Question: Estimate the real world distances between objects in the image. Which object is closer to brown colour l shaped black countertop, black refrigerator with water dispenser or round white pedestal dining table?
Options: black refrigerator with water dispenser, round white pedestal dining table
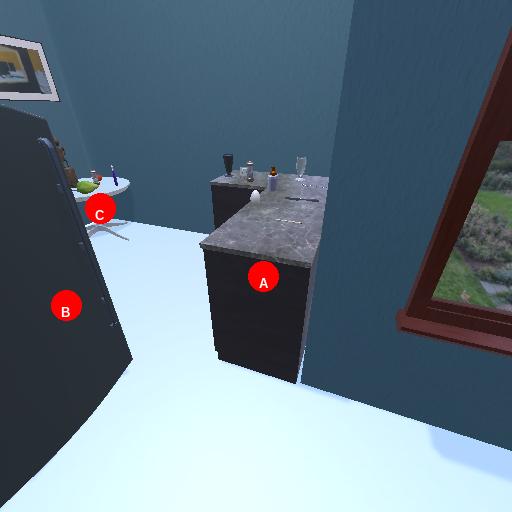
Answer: black refrigerator with water dispenser